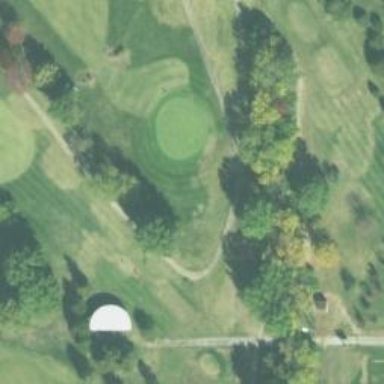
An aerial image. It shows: Golf hole.